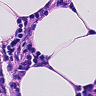
Metastatic tissue present: no